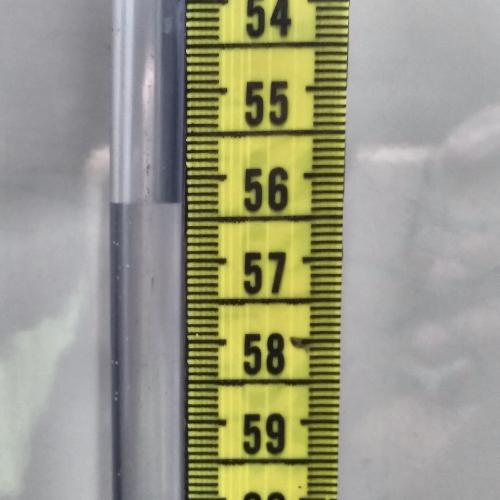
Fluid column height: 56.3 cm